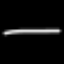
Label: line